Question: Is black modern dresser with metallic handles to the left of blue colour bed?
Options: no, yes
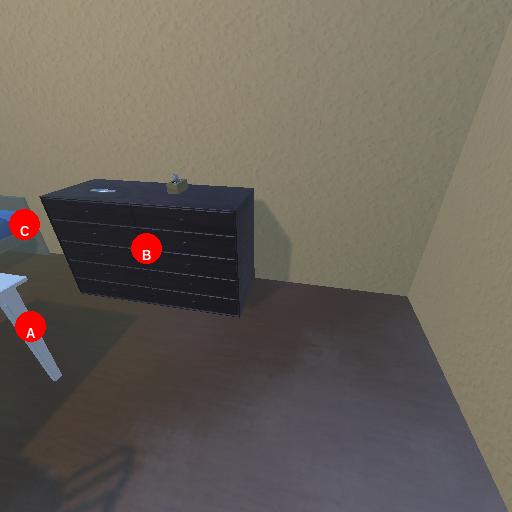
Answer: no